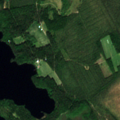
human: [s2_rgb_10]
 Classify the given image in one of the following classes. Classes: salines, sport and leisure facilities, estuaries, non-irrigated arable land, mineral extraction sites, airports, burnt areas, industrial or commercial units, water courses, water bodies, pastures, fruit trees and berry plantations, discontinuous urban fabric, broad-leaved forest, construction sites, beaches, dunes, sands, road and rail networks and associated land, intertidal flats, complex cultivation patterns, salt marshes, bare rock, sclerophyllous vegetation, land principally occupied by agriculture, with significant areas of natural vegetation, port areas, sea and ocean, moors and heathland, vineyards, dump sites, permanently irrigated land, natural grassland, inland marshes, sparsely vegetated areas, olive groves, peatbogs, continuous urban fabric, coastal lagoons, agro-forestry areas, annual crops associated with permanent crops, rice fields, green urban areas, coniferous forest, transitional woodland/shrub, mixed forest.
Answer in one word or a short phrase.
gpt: coniferous forest, transitional woodland/shrub, peatbogs, water bodies